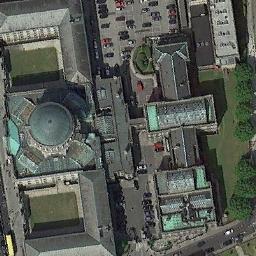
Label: church